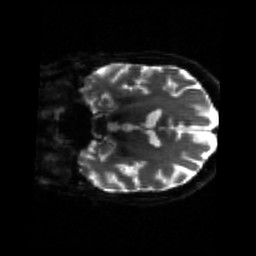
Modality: sbref
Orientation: coronal
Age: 67
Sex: female
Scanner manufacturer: siemens
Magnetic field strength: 3 T
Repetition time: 4.71 s
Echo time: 0.0906 s